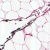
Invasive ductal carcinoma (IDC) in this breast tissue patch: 0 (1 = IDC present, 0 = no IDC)